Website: home-depot
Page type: account-dashboard
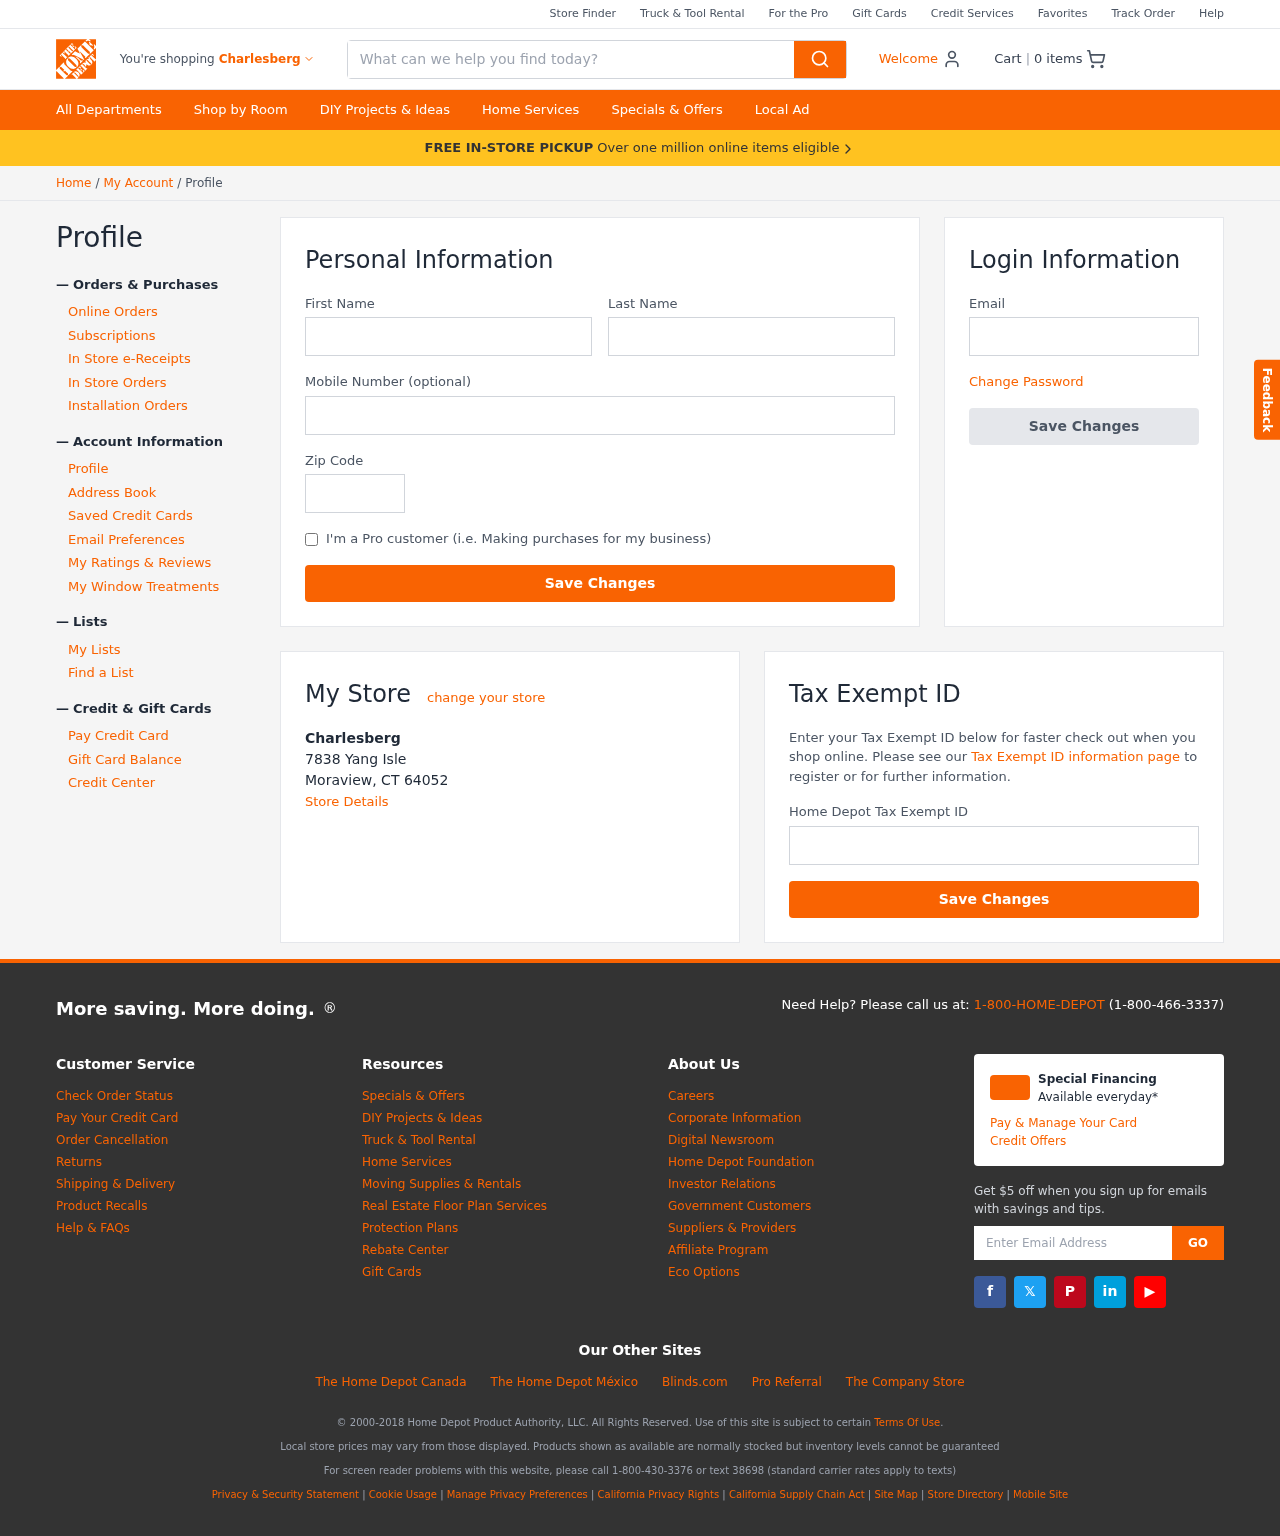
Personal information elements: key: PII_CITY
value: Charlesberg
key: PII_EMAIL
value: johnwilliams@hotmail.com
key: PII_FIRSTNAME
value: John
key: PII_LASTNAME
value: Williams
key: PII_LOCATION1_CITY_STATE_ZIP
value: Moraview, CT 64052
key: PII_LOCATION1_NAME
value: Charlesberg
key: PII_LOCATION1_STREET
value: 7838 Yang Isle
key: PII_PHONE
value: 5046653885
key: PII_POSTCODE
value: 43145
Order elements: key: ORDER_NUM_ITEMS
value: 0
Search elements: key: HEADER_SEARCH
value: What can we help you find today?